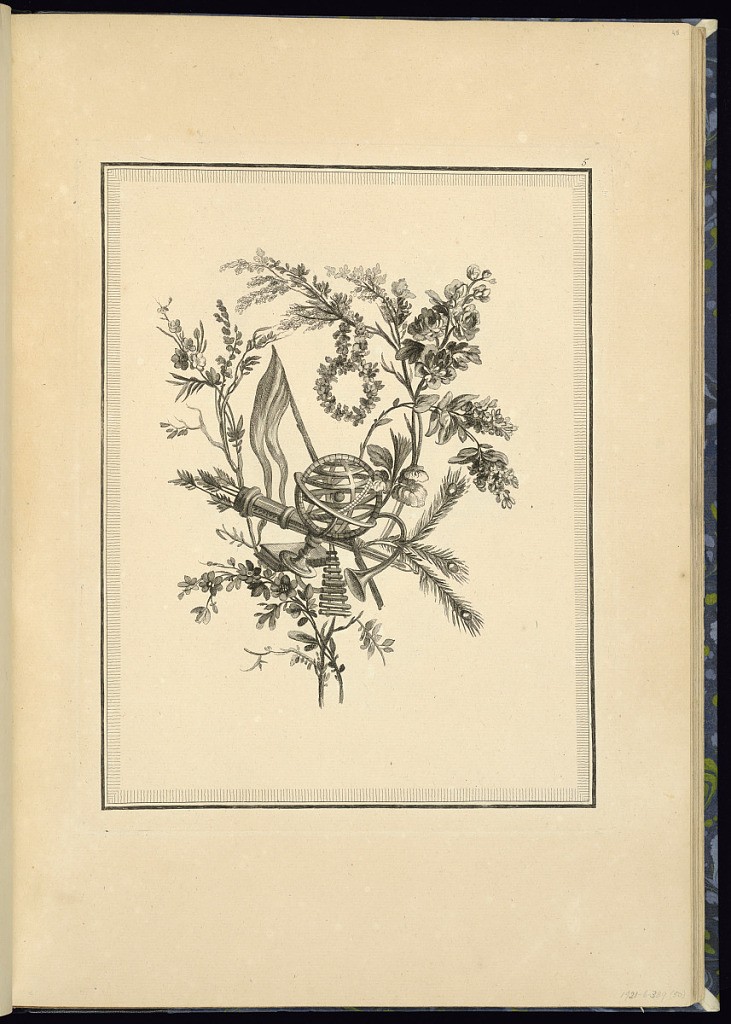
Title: Trophy Design
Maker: Pierre Ranson, French, 1736–1786
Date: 1778
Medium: Etching on laid paper
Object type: Print
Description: Trophy design incorporating foliate branches, flowers, feathers, crown of flowers, flag, quiver of arrows, horn, armillary sphere, and a book. The plate is numbered.